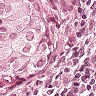
Metastatic tissue present: yes